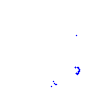
Particle: kaon